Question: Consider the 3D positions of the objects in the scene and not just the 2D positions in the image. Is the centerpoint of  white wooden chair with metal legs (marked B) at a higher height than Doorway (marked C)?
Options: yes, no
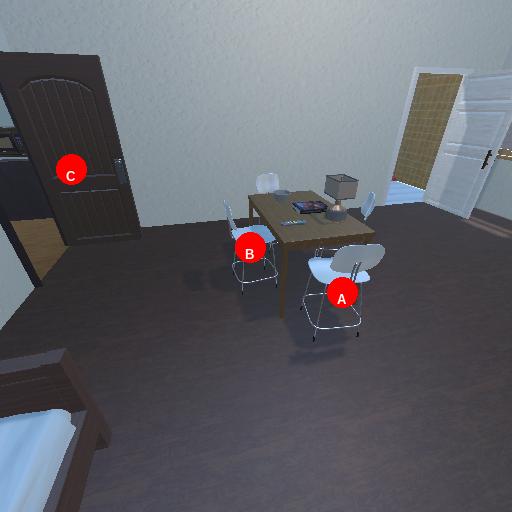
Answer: yes